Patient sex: M
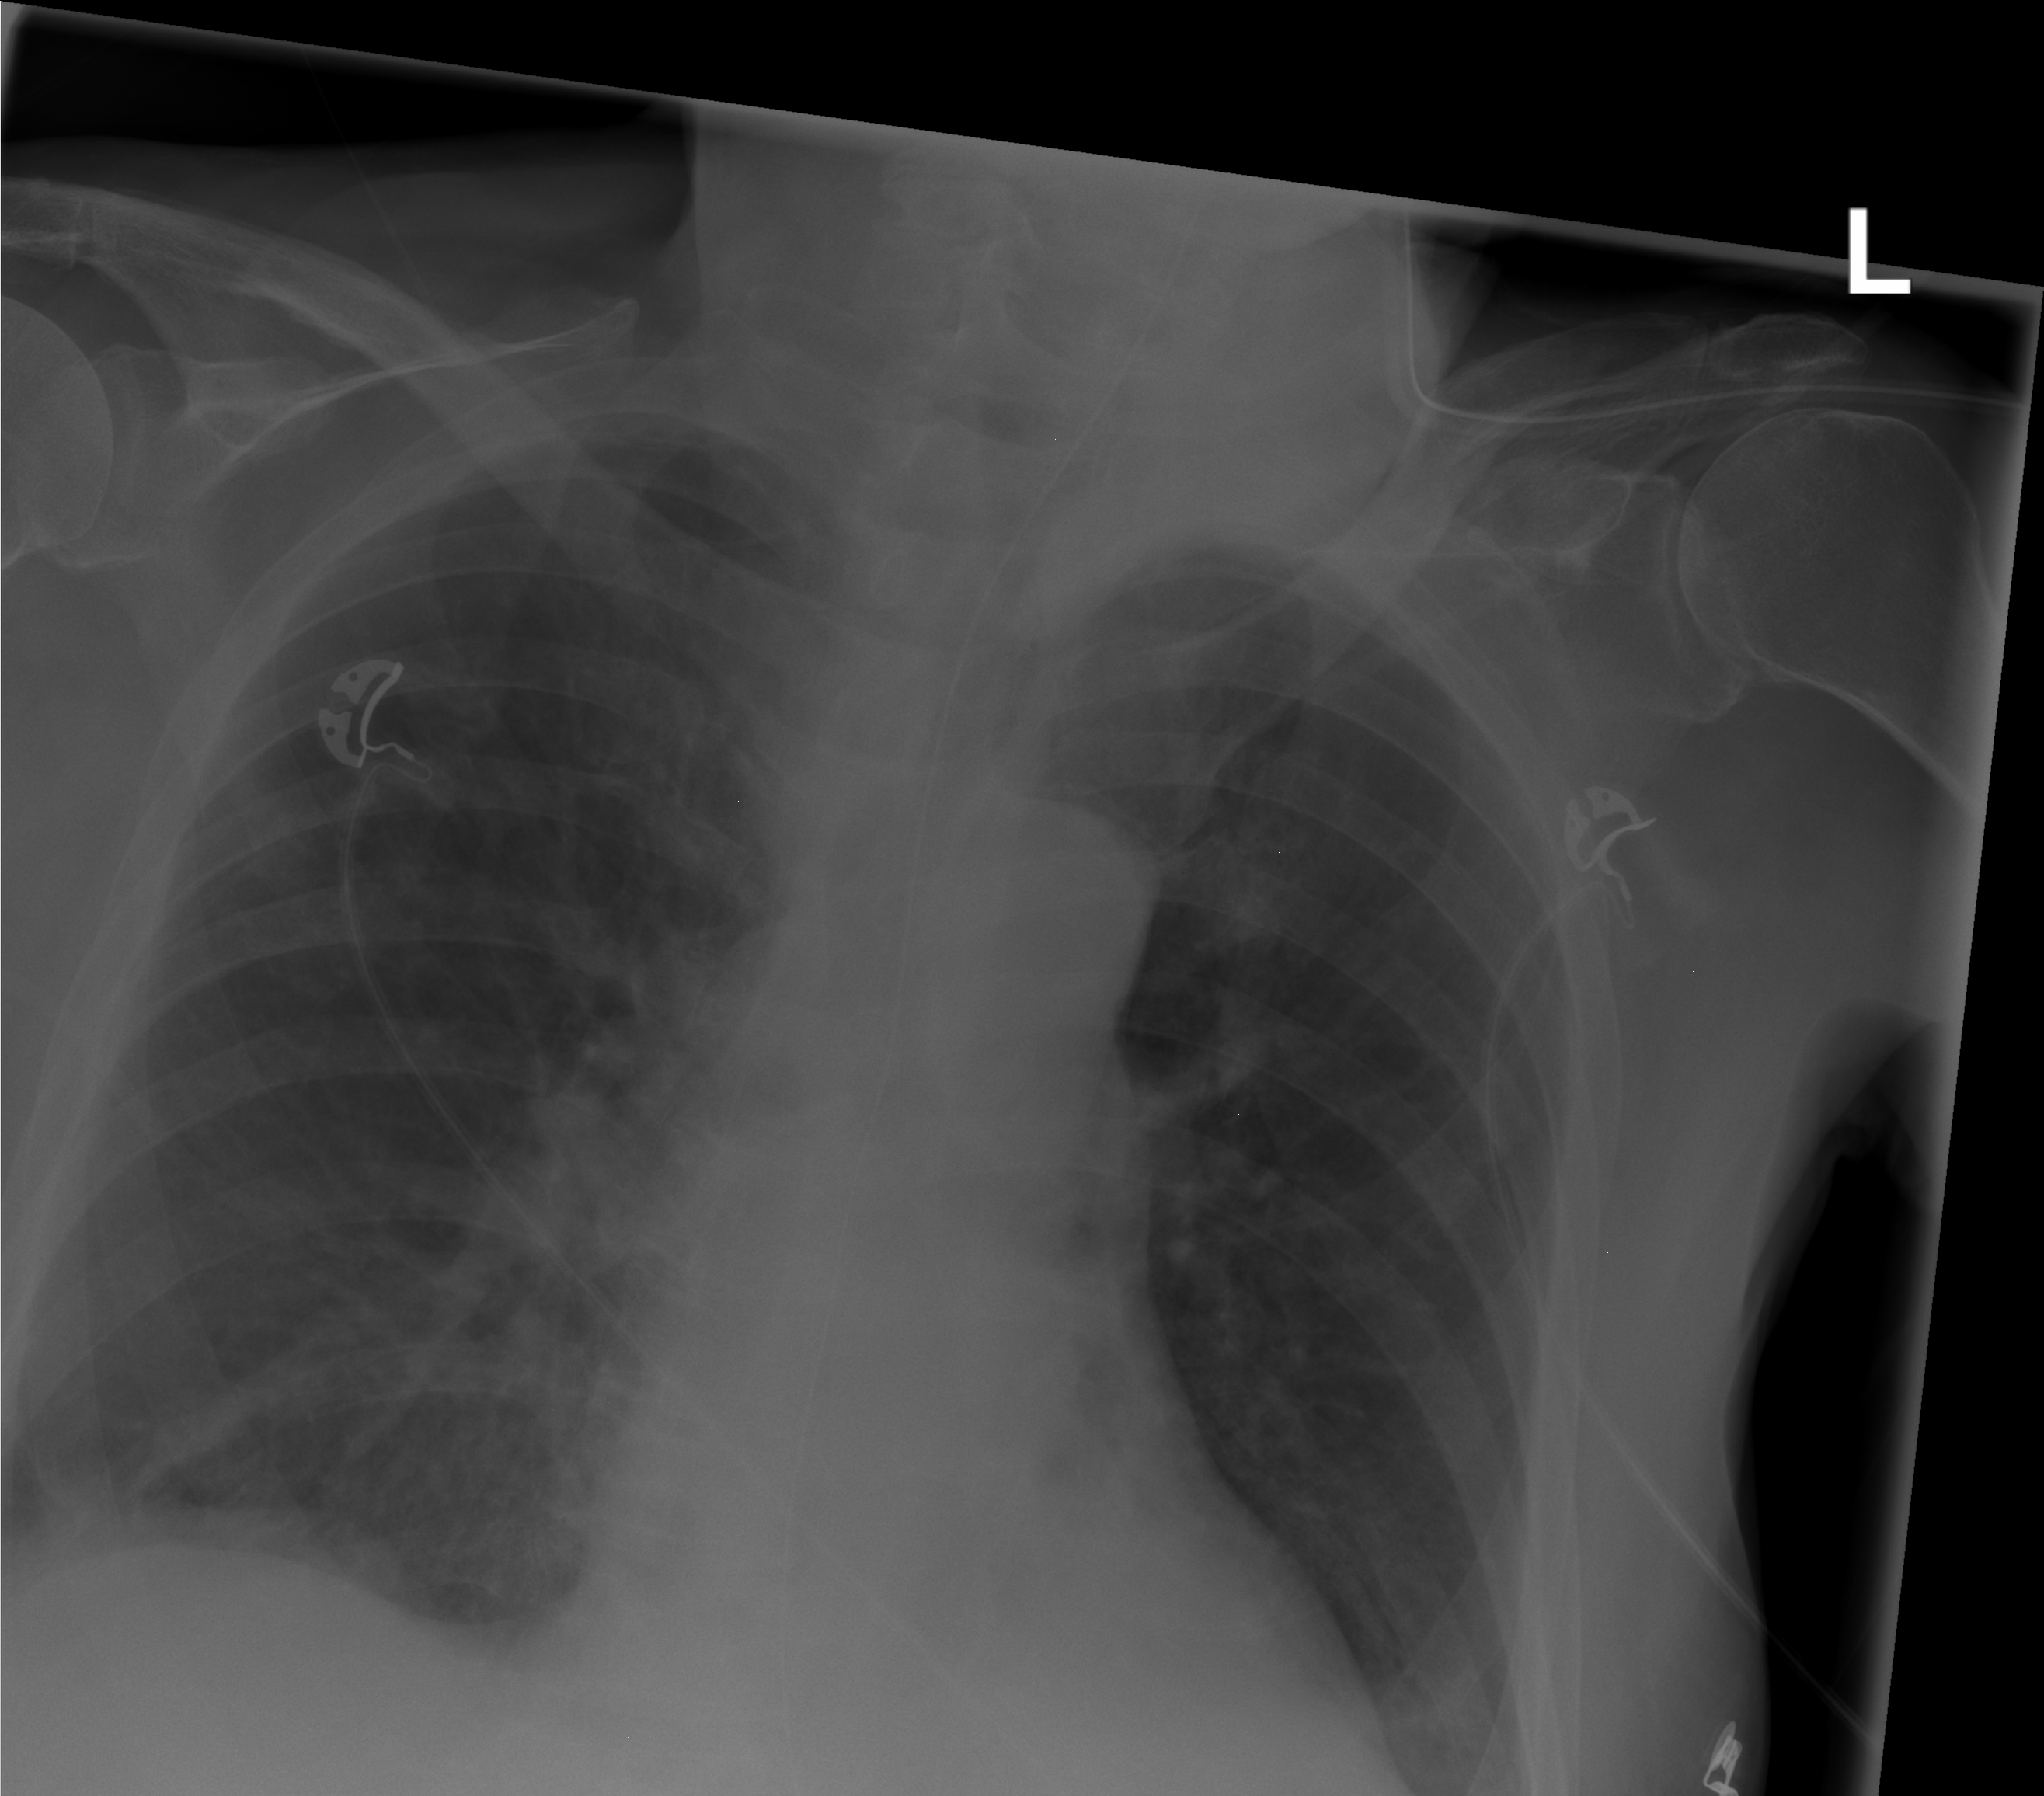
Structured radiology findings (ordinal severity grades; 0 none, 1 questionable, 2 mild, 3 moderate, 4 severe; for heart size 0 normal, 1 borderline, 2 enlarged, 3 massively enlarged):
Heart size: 0
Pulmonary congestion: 0
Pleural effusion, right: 2
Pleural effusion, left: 2
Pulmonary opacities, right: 0
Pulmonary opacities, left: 0
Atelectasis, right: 0
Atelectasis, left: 2